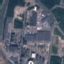
Label: Industrial